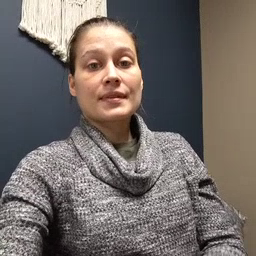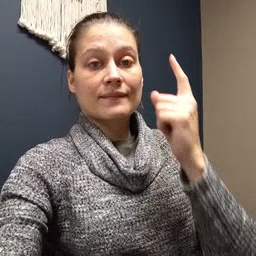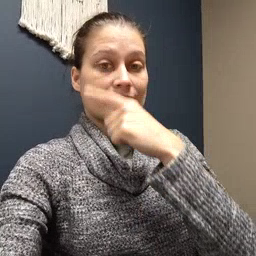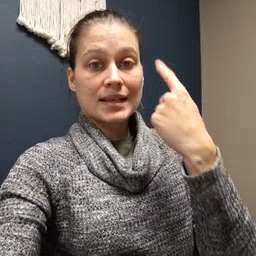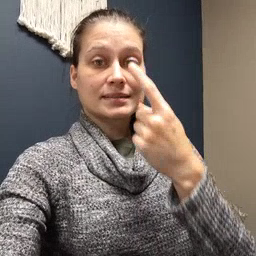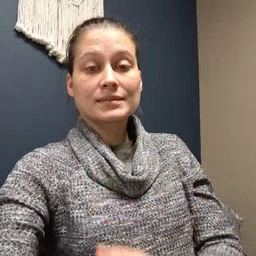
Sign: face